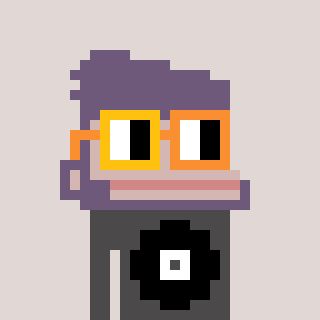
a pixel art character with square yellow and orange glasses, a ape-shaped head and a grayscale-colored body on a warm background